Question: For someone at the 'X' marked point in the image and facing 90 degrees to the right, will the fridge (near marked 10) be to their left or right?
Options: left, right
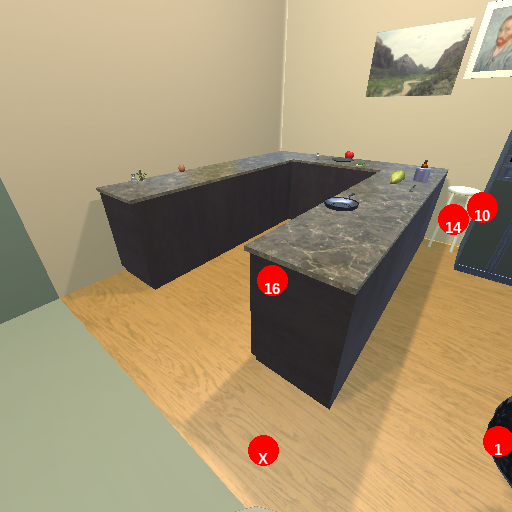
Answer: left